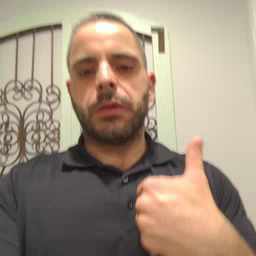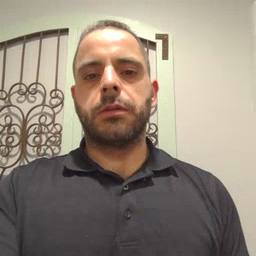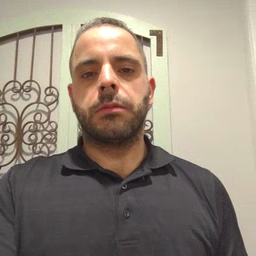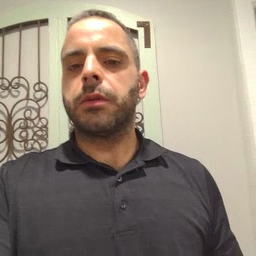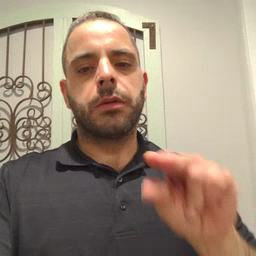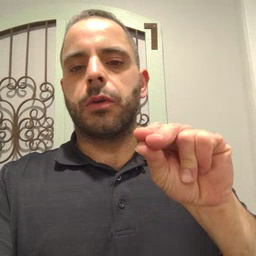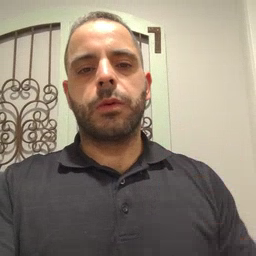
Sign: no